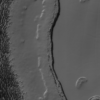
Label: not_dusty